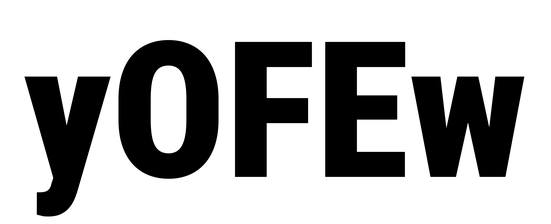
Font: Roboto_Condensed_Black